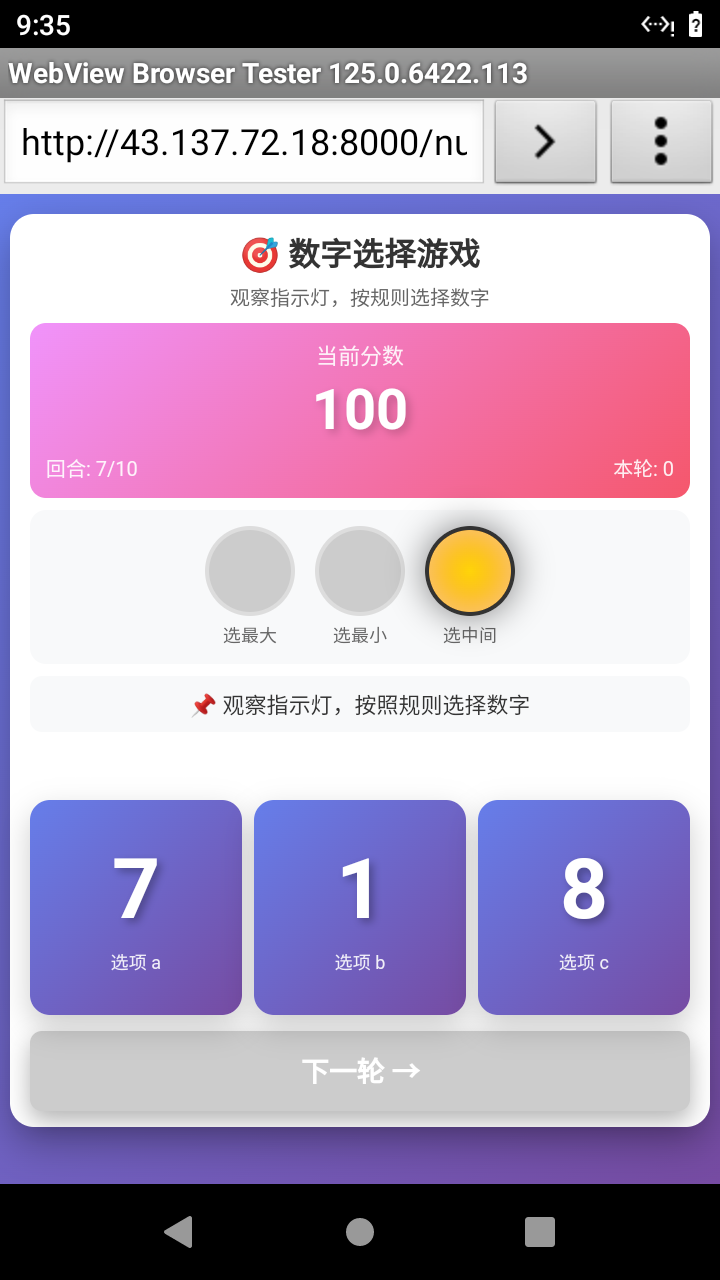

Select the correct number based on the traffic light color.
Answer: 0